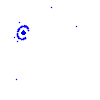
Particle: proton